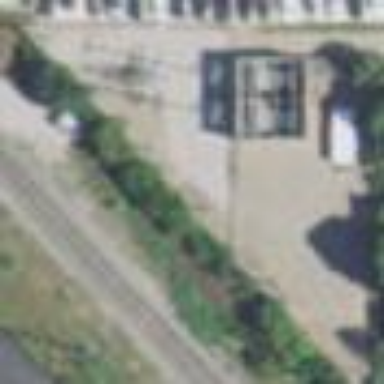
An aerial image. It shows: Substation surrounded by fence.